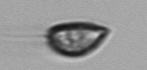
Label: Prorocentrum_triestinum